Question: As you can see on the screenshot the segmented control is placed rather ugly this way.
I need it in that place, meaning below the section title and before the second cell for that section. How could I make this better?

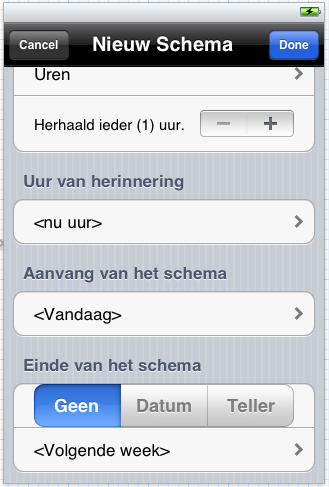
Answer: I can think of two suggestions that would improve the appearance. The first would be to increase the height of the table cell (just that particular table cell, not all of the cells in your table) so that the whitespace margin at the top and bottom of your segmented control is equal to the margin you currently have on the left and right of the control.
Another solution would be to move the selection of the value for this setting into a separate tableView controller that you drill down to. So that cell would show the current value, but tapping the cell would take the user to a new view where the user could select to change the value.
Here is an example of this from the Instapaper app settings page that I think looks pretty clean.